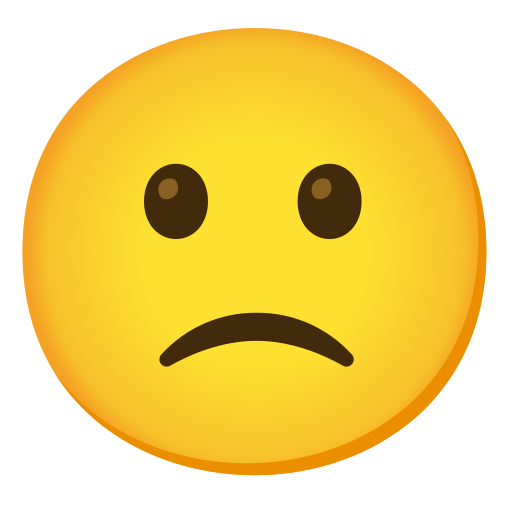
Emoji: 🙁